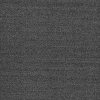
Atmospheric dust classification: dusty